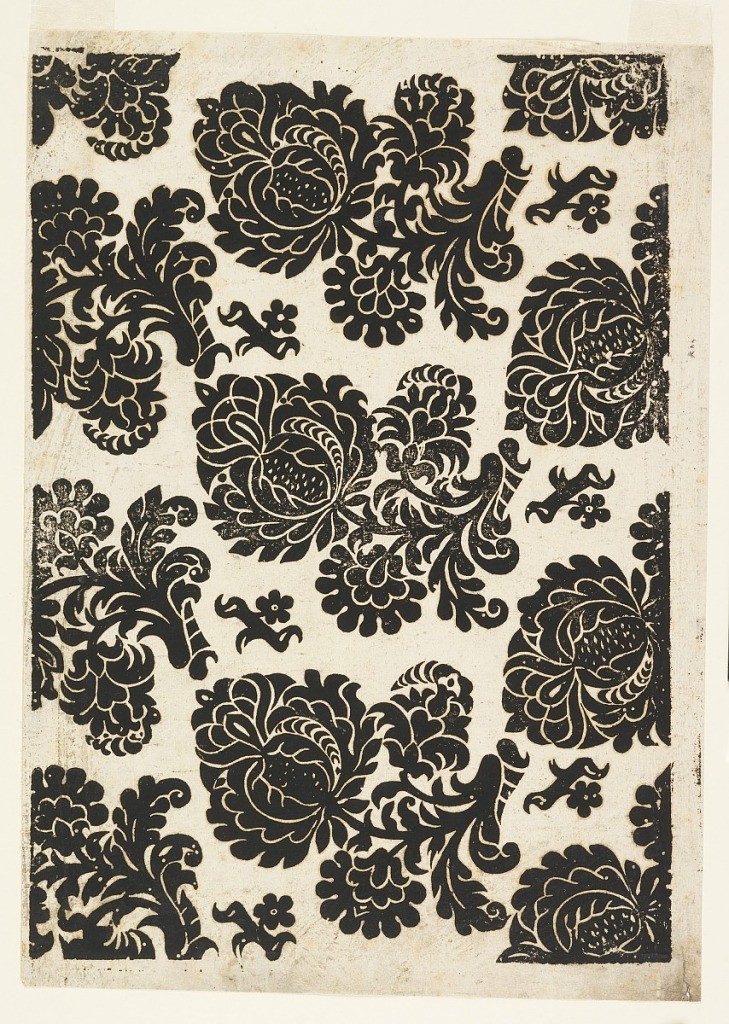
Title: Print of Over-all Repeat of Stylized Floral Forms
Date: ca. 1700
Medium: Woodblock and black ink on paper
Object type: Print
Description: Multi-repeat of a stylized tulip form, with a repeat of a small twig and single blossom. Three complete vertical repeats shown in the center.